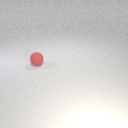
small red rubber sphere